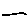
Label: line